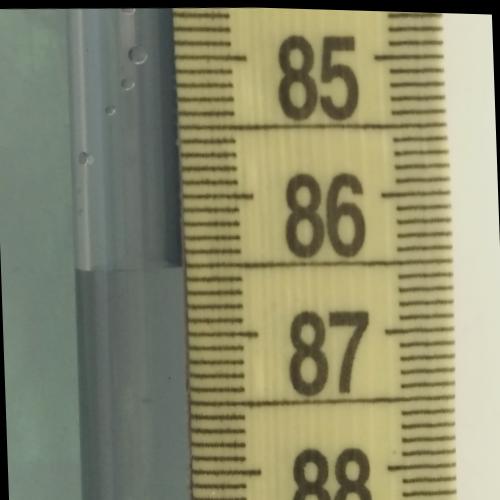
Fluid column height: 86.5 cm